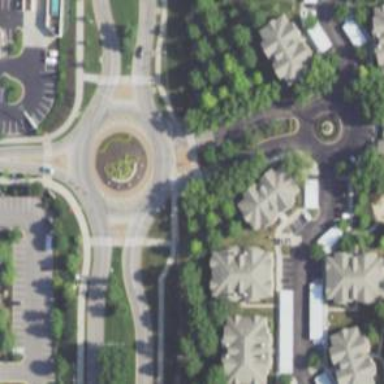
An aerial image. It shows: Secondary road around roundabout.